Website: home-depot
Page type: customer-info-address
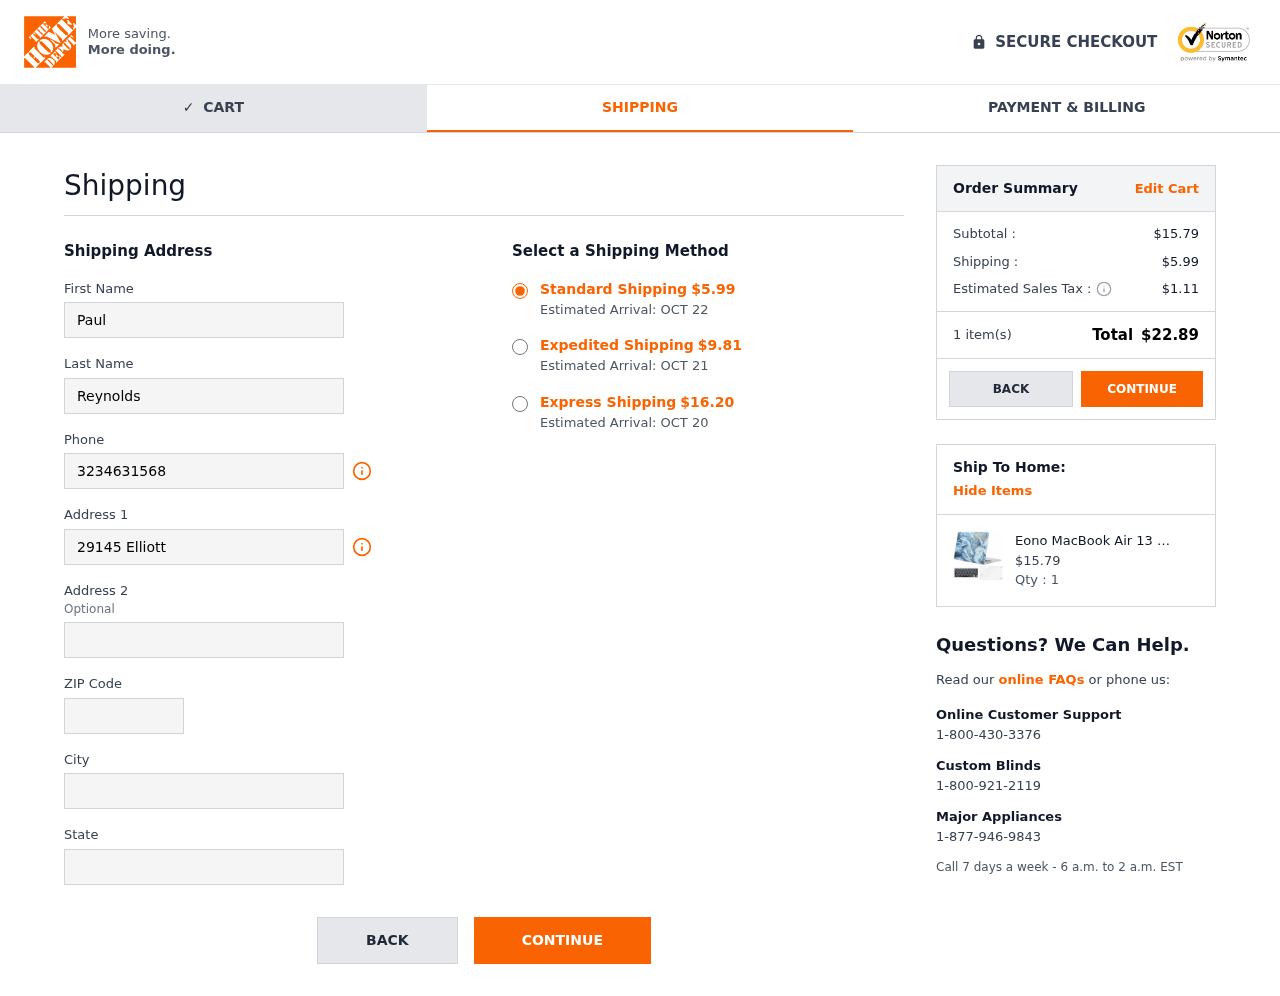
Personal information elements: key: PII_CITY
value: Alexandrafurt
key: PII_FIRSTNAME
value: Paul
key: PII_LASTNAME
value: Reynolds
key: PII_PHONE
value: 3234631568
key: PII_POSTCODE
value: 08421
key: PII_STATE
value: PW
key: PII_STREET
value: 29145 Elliott Drives
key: PII_STREET2
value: Suite 404
Product elements: key: PRODUCT1_NAME
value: Eono MacBook Air 13 Case 2010-2017 Release A1369 A1466, Plastic Hard Shell&Keyboard Cover&Screen Pro
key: PRODUCT1_PRICE
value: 15.79
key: PRODUCT1_QUANTITY
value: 1
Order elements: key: ORDER_SHIPPING_COST
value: $5.99
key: ORDER_DELIVERY_DATE
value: Estimated Arrival: OCT 22
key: ORDER_SHIPPING_COST_EXPEDITED
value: $9.81
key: ORDER_DELIVERY_DATE_EXPEDITED
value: Estimated Arrival: OCT 21
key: ORDER_SHIPPING_COST_EXPRESS
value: $16.20
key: ORDER_DELIVERY_DATE_EXPRESS
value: Estimated Arrival: OCT 20
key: ORDER_SUBTOTAL
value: $15.79
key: ORDER_TAX
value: $1.11
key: ORDER_NUM_ITEMS
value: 1 item(s)
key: ORDER_TOTAL
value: $22.89